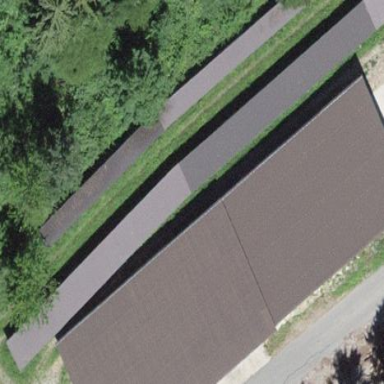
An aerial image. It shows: Shed.